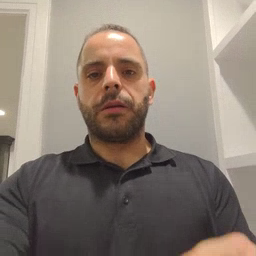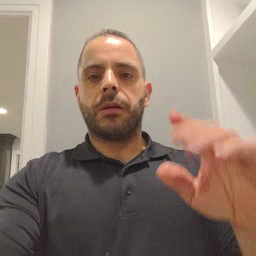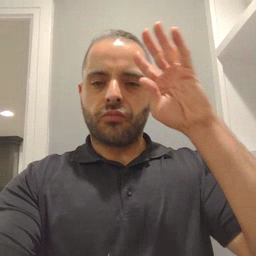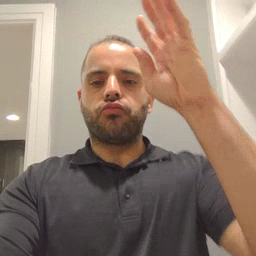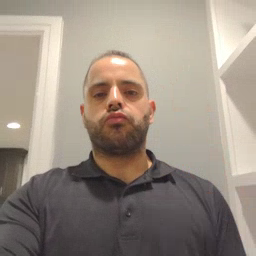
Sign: pretend